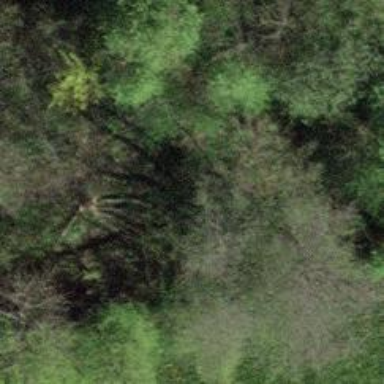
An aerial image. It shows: Broadleaved tree with lush foliage.